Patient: sex F, age 83
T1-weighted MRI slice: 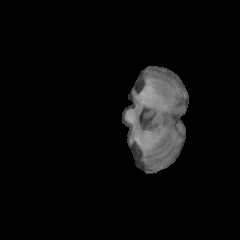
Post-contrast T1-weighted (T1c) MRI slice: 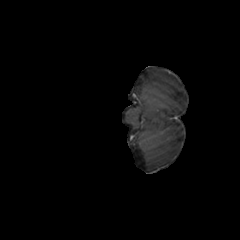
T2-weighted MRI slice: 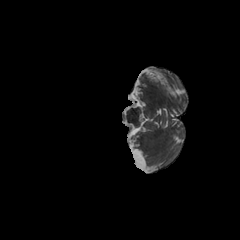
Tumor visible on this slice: no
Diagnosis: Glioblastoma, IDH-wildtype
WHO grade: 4